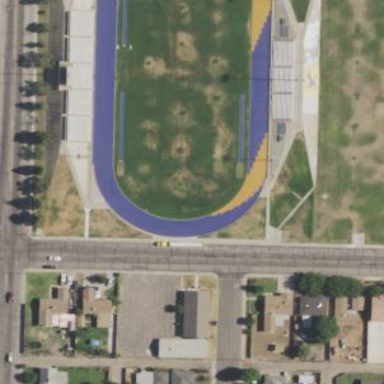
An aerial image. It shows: Pitch for American football.